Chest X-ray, AP view. Patient: 56 years old, sex F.
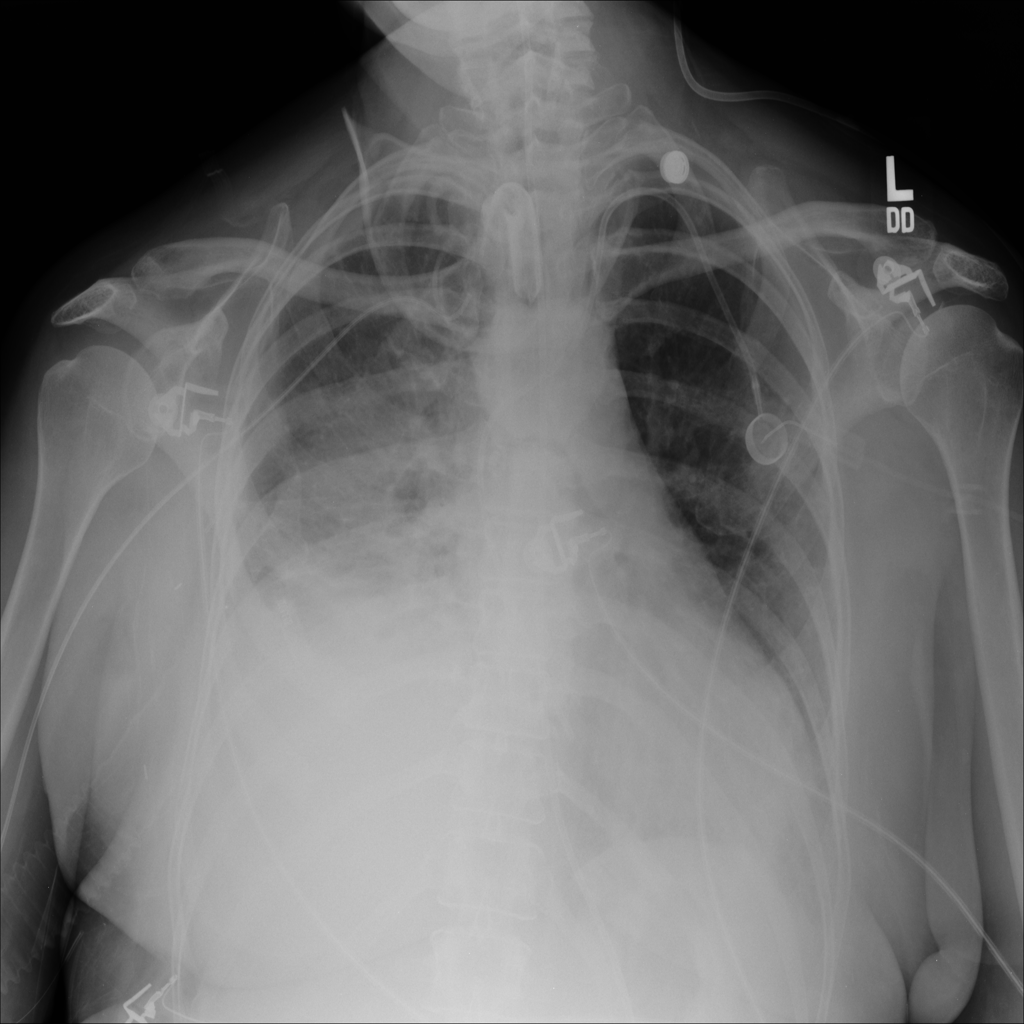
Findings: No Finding